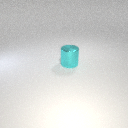
large cyan metal cylinder